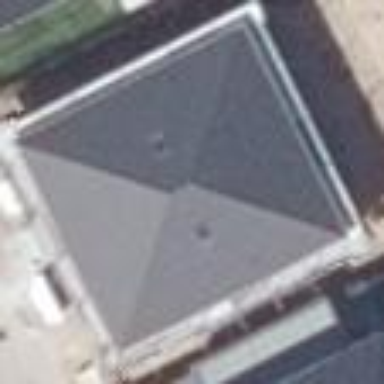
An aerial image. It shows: Detached building with pyramidal roof shape.